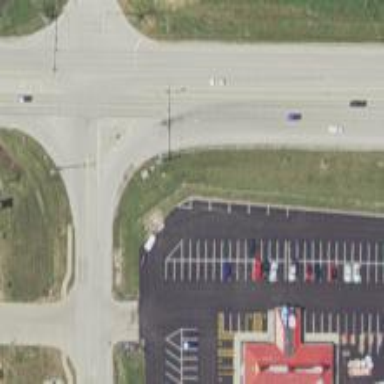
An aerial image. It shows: Tertiary_link road with asphalt surface.